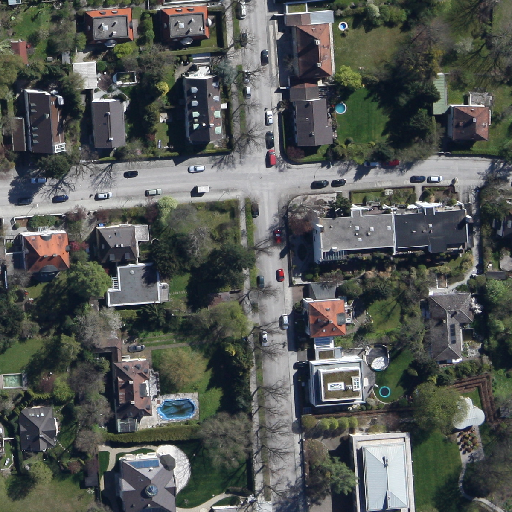
Referring expression: sidewalk